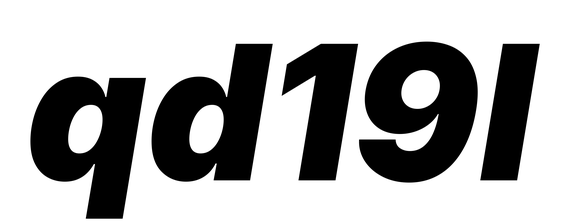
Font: Inter-Italic_Black_Italic